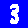
Digit: 3